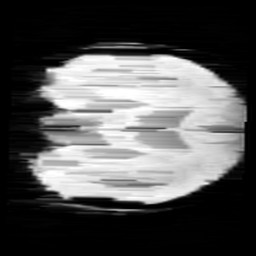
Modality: minIP
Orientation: coronal
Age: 10
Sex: female
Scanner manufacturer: siemens
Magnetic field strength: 3 T
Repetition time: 0.027 s
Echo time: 0.02 s